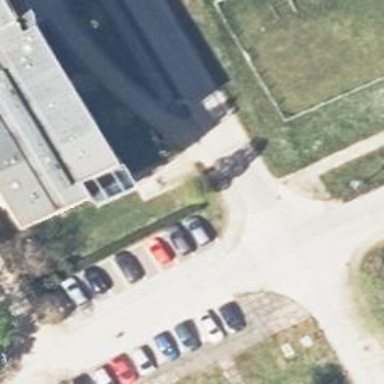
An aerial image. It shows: Parking area with concrete plates as the surface.